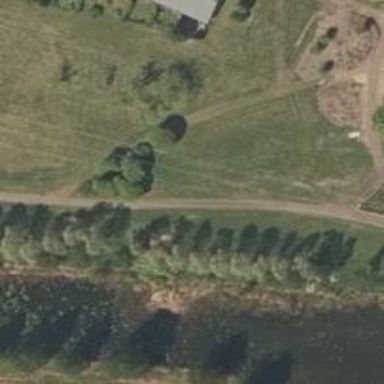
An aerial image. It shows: Disc golf hole.